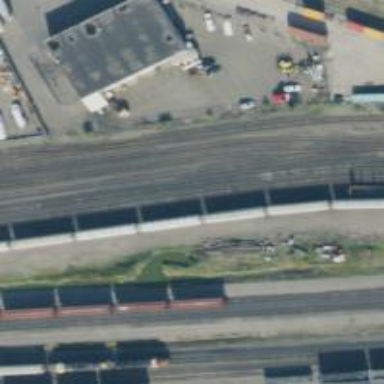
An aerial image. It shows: Railway yard used for servicing trains.